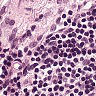
Metastatic tissue present: no